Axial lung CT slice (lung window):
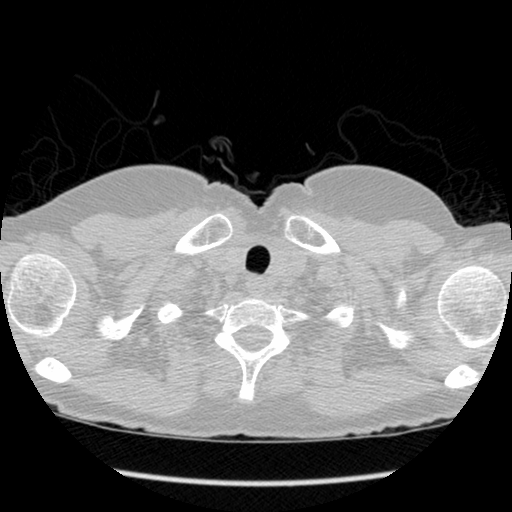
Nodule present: no